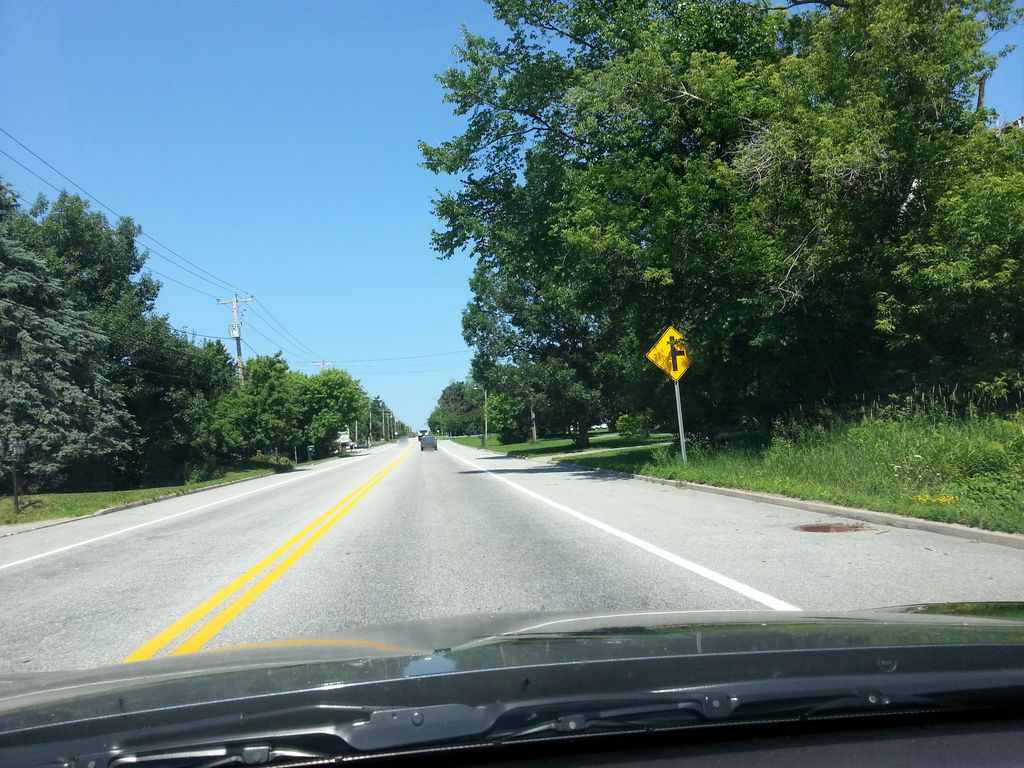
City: ottawa-gatineau